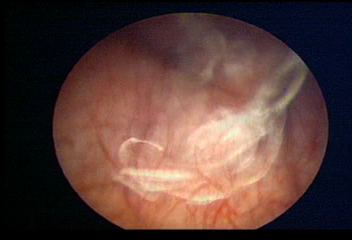
Modality: WLC
Class: Normal mucosa
Bladder cancer association: No